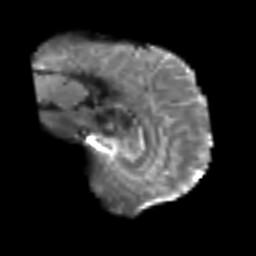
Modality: T2w
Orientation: sagittal
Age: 52
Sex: male
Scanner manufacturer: siemens
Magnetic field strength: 3 T
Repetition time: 6.1 s
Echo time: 0.101 s